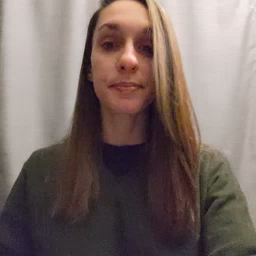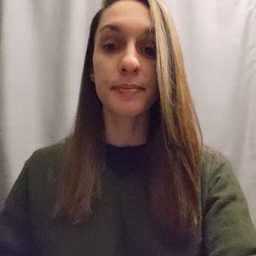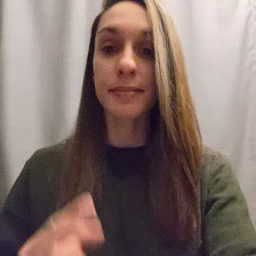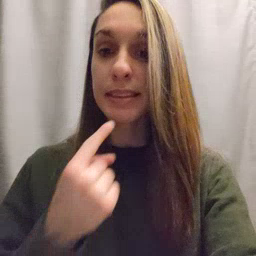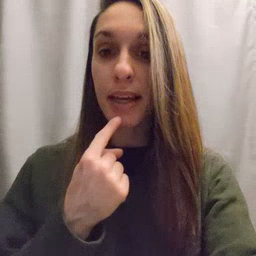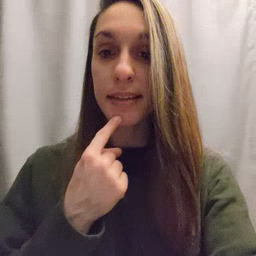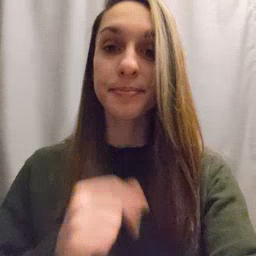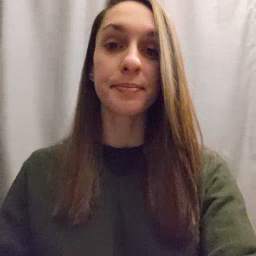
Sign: say